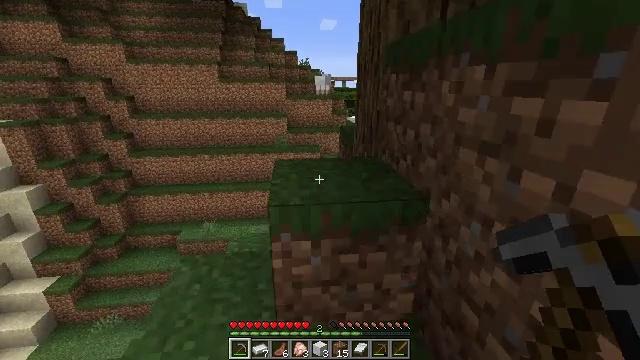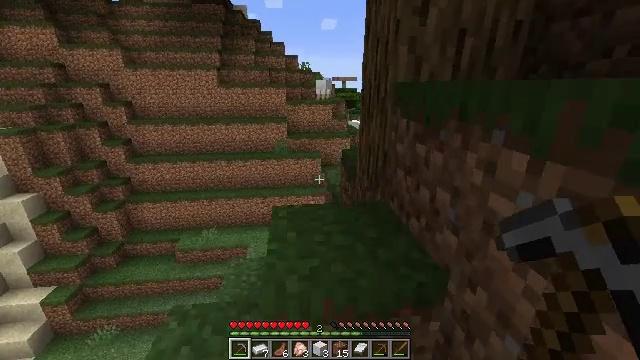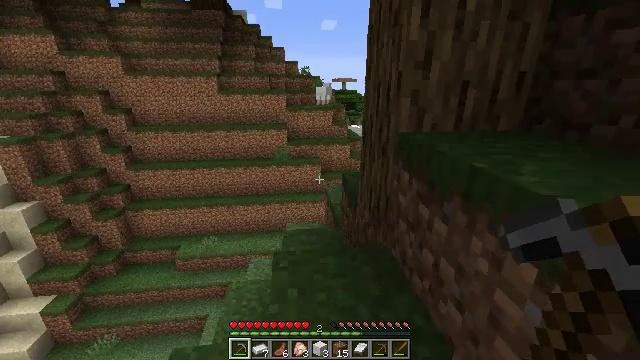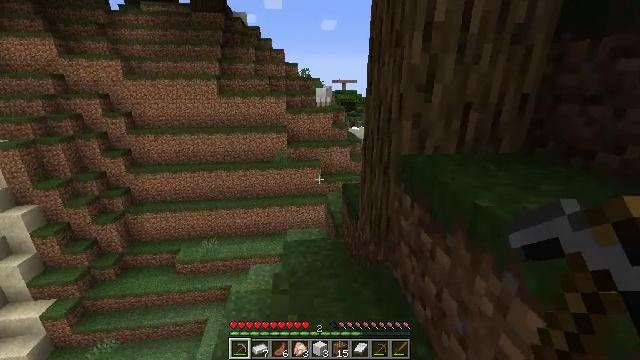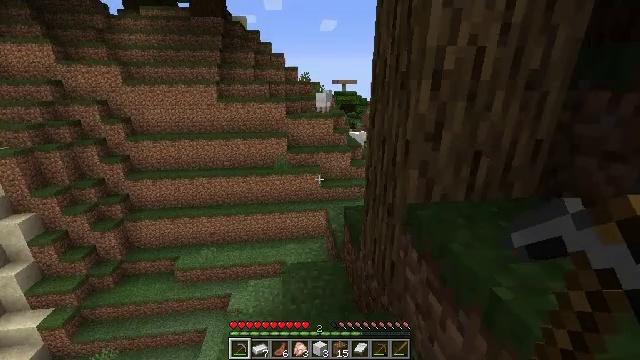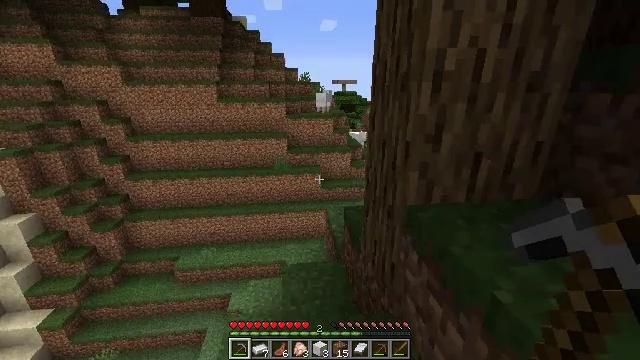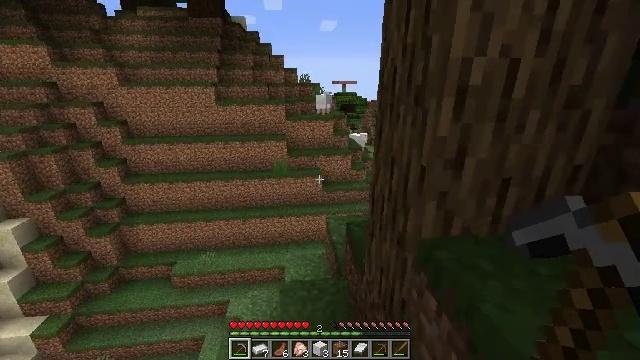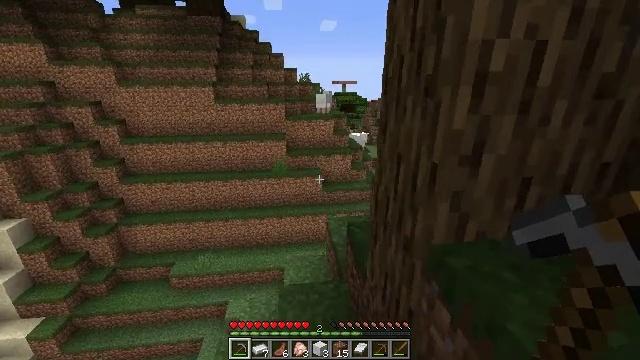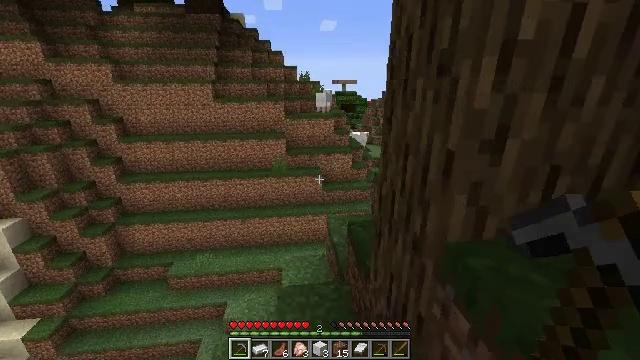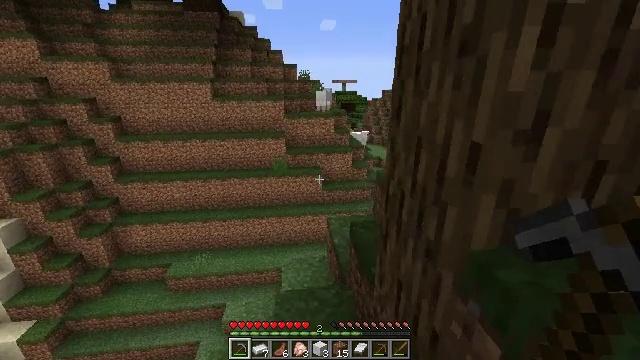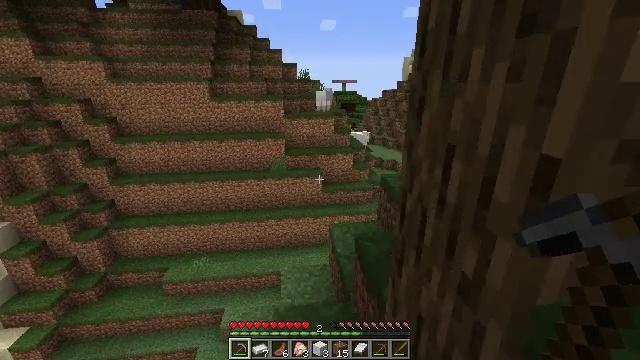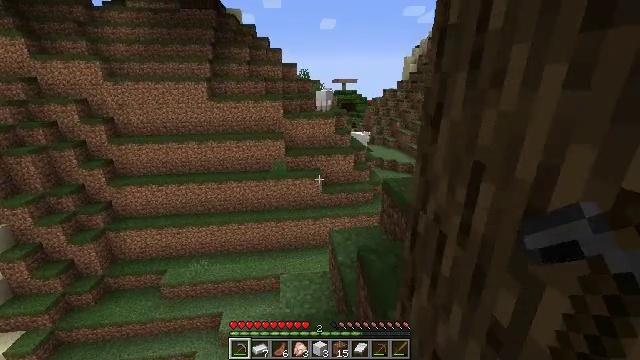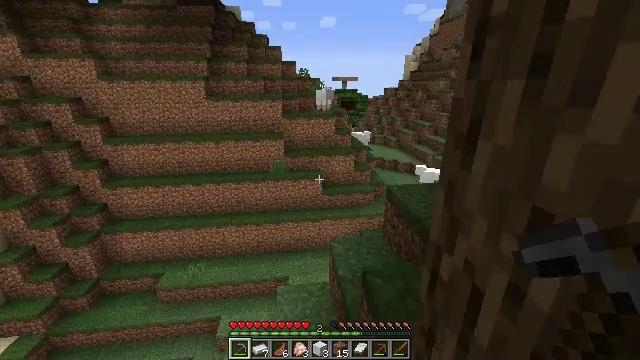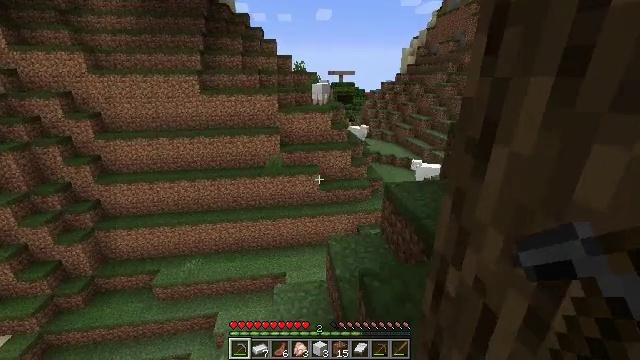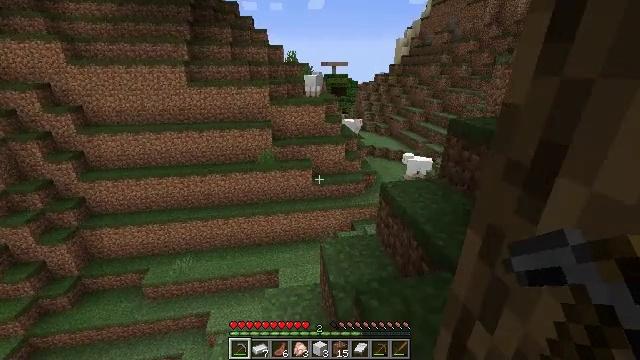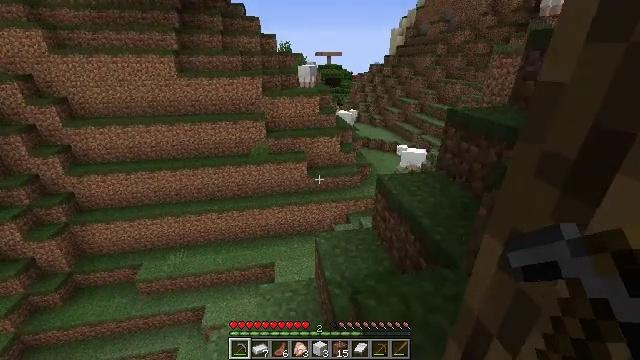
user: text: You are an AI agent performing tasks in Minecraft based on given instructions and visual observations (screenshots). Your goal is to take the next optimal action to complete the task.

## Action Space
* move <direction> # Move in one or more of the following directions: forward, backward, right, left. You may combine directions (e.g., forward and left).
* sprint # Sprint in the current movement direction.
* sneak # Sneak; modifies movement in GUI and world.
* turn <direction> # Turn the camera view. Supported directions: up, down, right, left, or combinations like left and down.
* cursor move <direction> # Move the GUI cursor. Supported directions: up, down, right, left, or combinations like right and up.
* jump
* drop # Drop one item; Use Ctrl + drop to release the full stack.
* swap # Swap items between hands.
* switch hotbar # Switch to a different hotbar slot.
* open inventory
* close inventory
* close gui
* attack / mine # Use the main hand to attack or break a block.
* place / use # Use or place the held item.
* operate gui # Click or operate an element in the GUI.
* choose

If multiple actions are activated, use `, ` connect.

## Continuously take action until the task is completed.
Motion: motion action
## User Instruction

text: Break the chest to retrieve items inside.
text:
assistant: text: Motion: move forward, jump
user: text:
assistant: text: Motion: move forward, jump
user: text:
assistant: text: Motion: move forward, jump
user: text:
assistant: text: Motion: move forward, jump
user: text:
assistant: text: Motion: move forward, jump
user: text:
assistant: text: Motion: move forward
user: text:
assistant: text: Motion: move forward
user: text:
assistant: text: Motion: move forward
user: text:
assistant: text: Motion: move forward
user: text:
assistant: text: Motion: move forward
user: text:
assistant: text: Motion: move forward
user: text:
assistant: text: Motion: move forward
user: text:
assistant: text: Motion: move forward, turn down
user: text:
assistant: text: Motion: move forward, turn right and down
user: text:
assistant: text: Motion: move forward, turn right and down
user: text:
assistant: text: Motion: move forward, turn down
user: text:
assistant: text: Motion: turn down
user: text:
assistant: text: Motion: turn down
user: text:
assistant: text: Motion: turn down
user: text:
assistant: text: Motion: turn down
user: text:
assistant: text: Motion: no_op
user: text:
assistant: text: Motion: move forward
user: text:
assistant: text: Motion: move forward
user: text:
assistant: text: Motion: move forward
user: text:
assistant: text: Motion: move forward
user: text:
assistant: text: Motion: move forward
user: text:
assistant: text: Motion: move forward
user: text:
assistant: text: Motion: move forward
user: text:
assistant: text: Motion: move forward
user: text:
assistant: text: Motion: move forward